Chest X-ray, PA view. Patient: 56 years old, sex F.
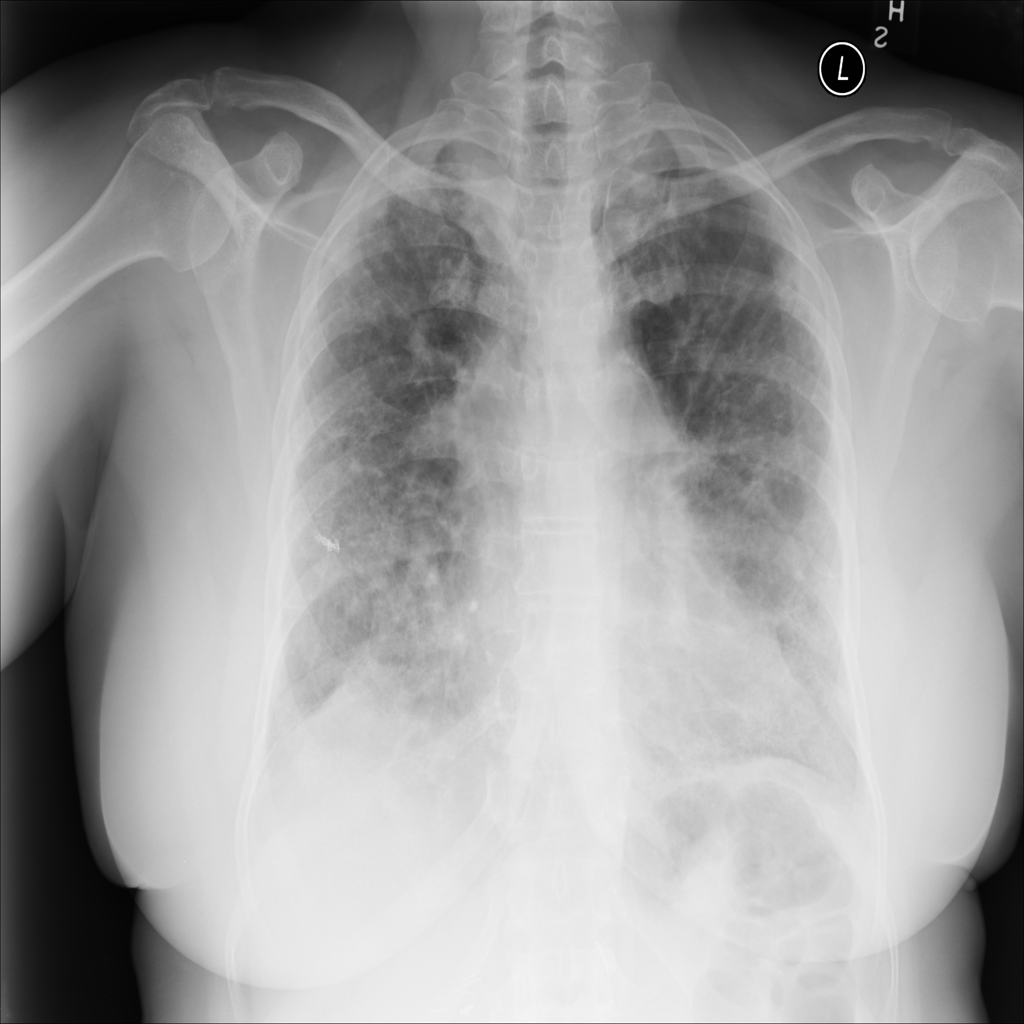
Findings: Fibrosis